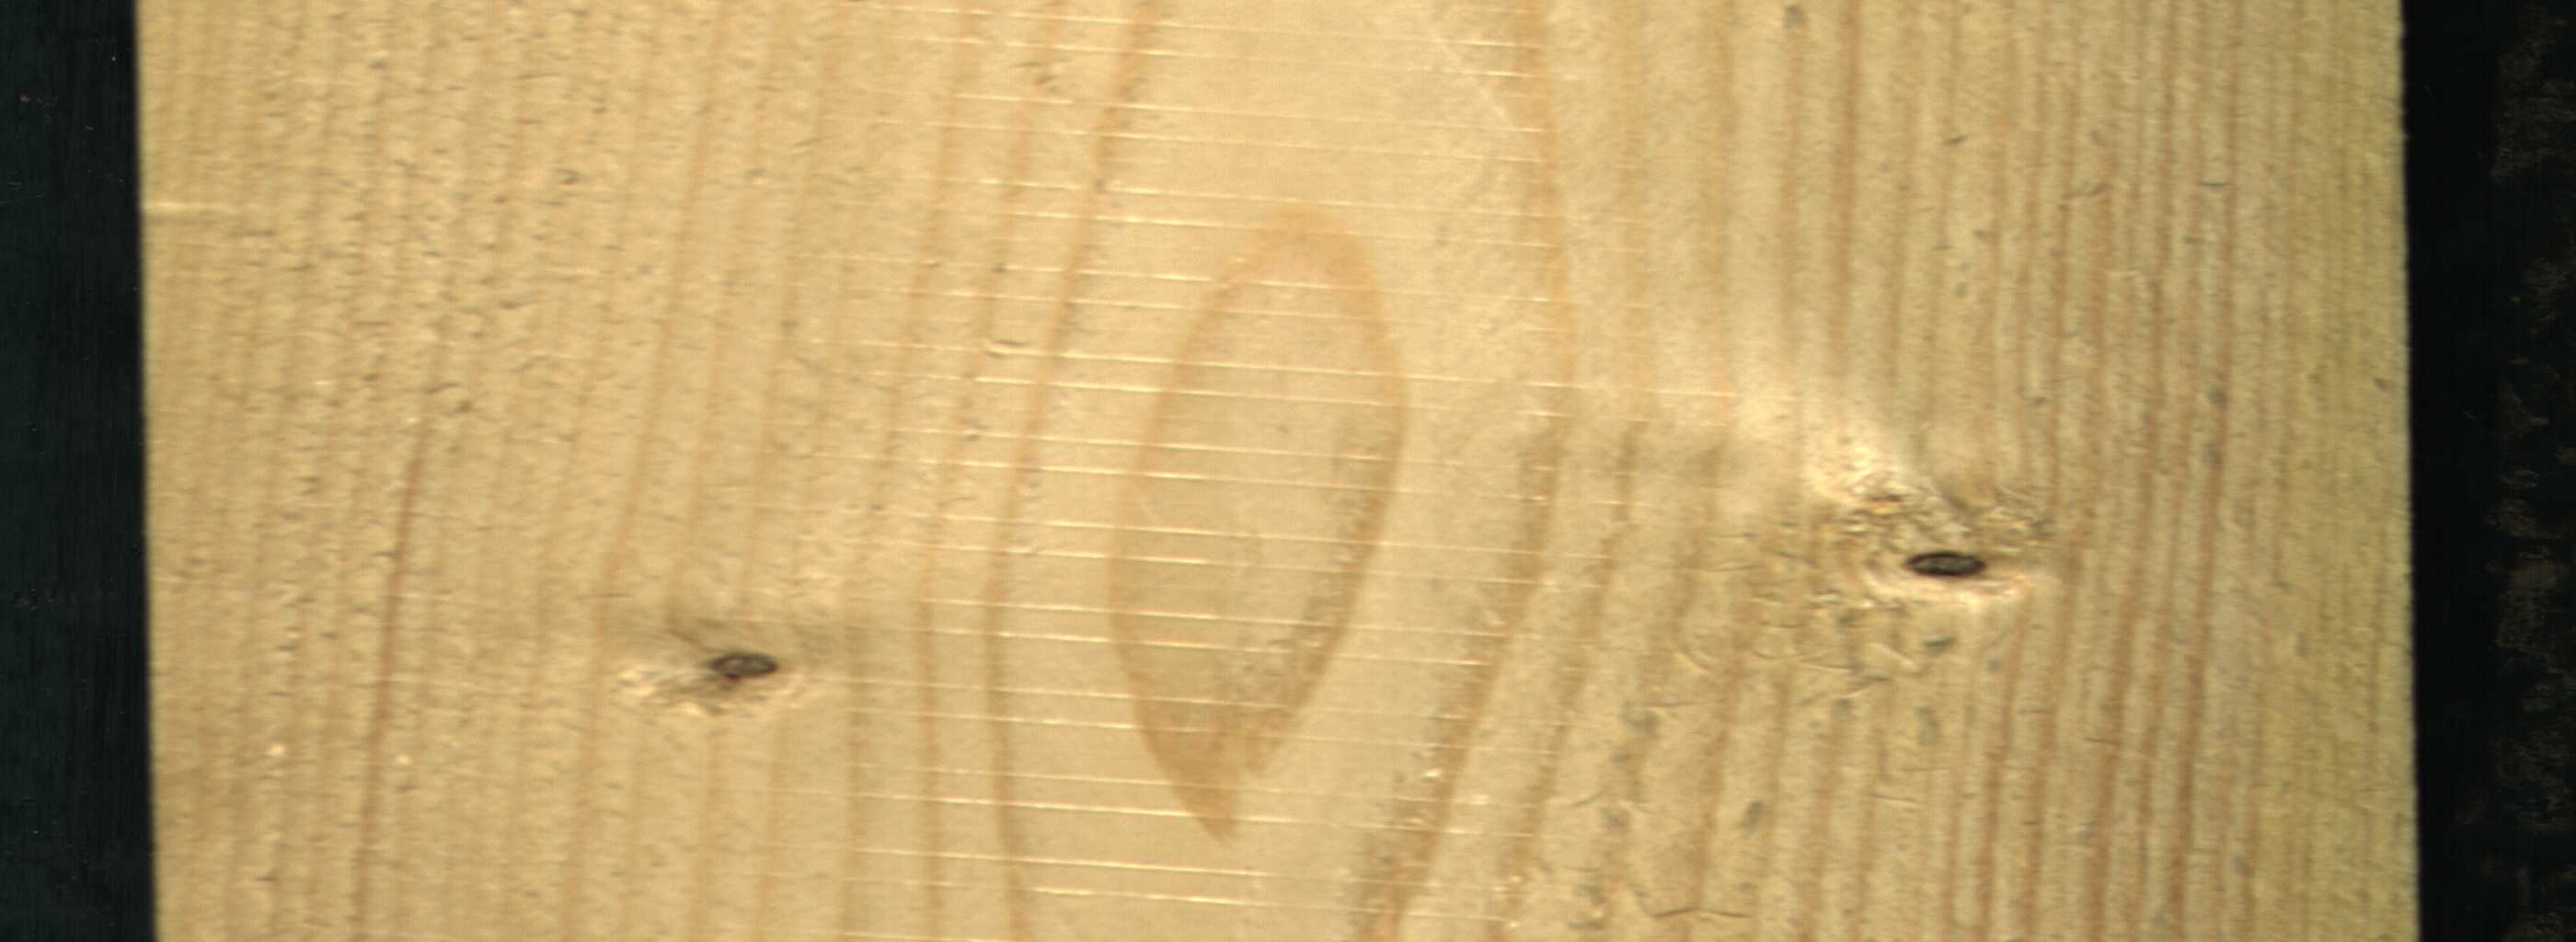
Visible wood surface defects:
Live_Knot
Live_Knot